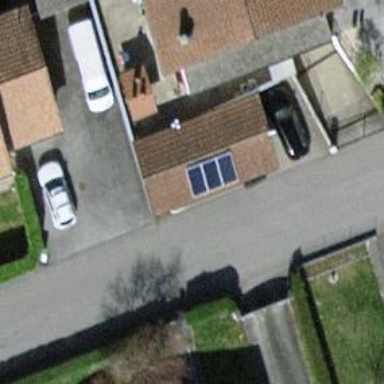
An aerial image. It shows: Residential road with asphalt surface.